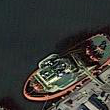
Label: Towing_vessel